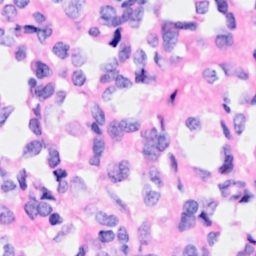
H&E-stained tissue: Breast